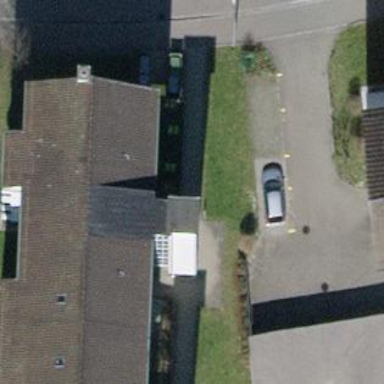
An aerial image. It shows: Gabled roof apartment building with tile roofing.